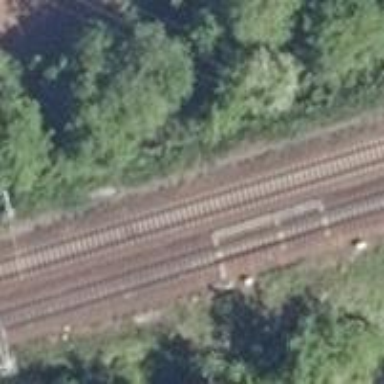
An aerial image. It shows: Railway switch with the turnout on the left side.